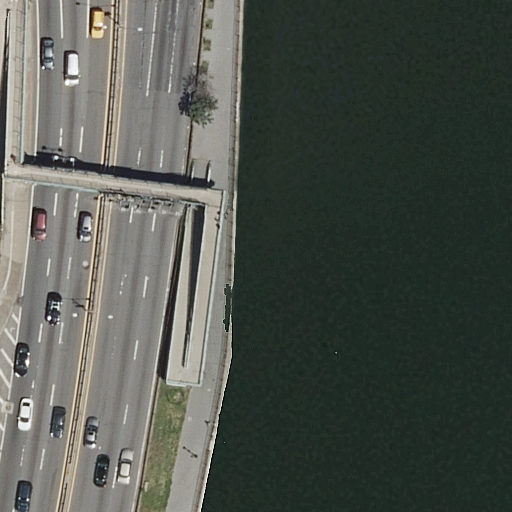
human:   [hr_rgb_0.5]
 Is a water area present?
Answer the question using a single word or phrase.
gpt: yes

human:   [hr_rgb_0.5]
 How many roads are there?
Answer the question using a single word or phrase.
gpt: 7

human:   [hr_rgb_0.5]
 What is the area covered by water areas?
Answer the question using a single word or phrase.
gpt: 5804m2

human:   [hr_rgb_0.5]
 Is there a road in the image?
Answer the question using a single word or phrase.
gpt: yes

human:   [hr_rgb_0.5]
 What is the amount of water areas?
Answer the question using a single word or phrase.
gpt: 1

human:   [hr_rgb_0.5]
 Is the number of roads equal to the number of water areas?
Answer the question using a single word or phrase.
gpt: no

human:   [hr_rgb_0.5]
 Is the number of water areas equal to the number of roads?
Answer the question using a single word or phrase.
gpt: no

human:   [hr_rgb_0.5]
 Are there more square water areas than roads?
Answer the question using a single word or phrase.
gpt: no

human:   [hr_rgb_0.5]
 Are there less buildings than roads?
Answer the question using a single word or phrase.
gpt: yes

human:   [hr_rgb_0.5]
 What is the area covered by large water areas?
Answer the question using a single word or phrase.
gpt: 5804m2

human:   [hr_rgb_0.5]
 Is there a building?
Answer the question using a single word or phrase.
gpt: no

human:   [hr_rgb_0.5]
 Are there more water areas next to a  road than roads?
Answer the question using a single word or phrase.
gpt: no

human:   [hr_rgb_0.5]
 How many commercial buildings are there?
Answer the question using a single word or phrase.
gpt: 0

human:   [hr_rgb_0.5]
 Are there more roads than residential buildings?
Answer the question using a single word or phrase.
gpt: yes

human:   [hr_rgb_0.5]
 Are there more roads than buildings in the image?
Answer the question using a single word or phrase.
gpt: yes

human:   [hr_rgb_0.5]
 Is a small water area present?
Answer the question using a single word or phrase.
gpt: no

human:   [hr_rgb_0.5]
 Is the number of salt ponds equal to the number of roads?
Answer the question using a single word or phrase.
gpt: no

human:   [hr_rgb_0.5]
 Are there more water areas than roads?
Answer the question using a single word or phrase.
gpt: no

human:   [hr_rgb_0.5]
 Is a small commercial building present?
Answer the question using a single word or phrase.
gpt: no

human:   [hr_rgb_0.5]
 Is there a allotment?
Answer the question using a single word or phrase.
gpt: no

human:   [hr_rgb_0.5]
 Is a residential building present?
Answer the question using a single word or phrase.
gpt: no

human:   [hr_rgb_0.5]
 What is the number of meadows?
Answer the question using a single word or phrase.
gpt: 0

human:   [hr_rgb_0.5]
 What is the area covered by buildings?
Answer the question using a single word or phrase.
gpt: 0m2

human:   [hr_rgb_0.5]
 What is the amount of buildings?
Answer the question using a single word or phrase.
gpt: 0

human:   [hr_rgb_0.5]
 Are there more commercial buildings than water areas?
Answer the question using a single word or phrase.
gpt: no

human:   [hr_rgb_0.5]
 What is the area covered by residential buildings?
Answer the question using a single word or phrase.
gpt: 0m2

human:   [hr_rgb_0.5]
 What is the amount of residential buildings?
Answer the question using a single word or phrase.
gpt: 0

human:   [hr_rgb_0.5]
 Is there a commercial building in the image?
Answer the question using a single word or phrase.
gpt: no

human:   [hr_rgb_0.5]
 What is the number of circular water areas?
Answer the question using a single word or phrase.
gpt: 0

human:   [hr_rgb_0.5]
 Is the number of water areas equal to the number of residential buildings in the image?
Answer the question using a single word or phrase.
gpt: no

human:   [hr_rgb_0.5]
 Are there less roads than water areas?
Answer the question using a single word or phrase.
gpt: no

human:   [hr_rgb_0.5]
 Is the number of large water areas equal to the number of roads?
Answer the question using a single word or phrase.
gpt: no

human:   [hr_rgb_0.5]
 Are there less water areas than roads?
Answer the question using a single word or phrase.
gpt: yes

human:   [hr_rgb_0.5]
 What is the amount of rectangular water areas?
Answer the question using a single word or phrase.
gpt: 1

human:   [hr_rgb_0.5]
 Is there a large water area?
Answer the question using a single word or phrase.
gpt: yes

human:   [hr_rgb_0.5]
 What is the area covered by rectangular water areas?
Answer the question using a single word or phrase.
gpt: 5804m2

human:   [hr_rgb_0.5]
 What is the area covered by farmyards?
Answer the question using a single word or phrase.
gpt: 0m2

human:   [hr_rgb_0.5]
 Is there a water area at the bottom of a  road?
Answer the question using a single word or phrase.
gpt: no

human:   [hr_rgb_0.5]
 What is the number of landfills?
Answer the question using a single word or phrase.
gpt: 0

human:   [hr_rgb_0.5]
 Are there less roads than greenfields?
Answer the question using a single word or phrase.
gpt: no

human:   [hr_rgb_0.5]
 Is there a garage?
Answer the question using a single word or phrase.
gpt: no

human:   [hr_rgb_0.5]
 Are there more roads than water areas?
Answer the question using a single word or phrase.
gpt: yes

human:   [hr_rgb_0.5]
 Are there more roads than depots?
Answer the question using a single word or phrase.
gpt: yes

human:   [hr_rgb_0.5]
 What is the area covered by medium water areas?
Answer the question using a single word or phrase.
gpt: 0m2

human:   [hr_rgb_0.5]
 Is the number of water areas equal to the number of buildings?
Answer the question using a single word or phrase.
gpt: no

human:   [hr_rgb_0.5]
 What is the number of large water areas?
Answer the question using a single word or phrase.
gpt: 1

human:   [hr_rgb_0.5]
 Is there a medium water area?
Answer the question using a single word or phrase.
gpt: no

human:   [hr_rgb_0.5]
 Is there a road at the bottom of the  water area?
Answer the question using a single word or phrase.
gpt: no

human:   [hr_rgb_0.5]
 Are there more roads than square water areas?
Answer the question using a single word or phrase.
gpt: yes

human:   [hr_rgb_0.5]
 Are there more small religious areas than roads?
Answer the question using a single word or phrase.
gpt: no

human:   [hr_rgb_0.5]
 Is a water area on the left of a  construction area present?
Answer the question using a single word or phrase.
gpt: no

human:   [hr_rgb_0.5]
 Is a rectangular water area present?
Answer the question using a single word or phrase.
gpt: yes

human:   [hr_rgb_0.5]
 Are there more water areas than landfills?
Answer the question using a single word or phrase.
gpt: yes

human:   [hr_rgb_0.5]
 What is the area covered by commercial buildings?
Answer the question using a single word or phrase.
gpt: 0m2

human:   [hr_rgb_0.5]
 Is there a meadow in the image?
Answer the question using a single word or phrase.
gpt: no

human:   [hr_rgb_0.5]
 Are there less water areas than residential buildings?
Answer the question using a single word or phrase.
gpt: no

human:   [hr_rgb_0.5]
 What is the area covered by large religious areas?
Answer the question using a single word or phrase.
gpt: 0m2

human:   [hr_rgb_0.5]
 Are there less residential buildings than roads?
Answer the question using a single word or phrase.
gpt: yes

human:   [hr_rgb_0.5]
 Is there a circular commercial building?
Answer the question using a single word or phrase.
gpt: no

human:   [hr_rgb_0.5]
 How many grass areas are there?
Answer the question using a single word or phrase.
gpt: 0

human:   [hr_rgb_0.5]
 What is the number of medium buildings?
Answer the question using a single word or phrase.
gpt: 0

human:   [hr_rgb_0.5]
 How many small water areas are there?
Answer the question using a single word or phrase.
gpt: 0

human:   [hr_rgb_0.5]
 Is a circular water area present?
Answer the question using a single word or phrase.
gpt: no

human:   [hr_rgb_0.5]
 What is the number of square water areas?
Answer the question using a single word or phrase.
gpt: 0